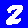
Digit: 2